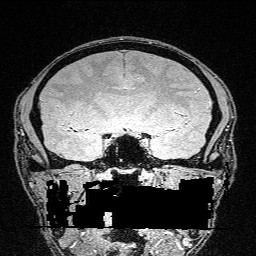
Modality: FLASH
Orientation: sagittal
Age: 30
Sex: male